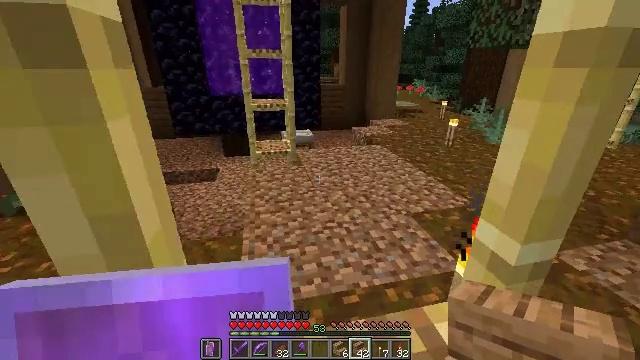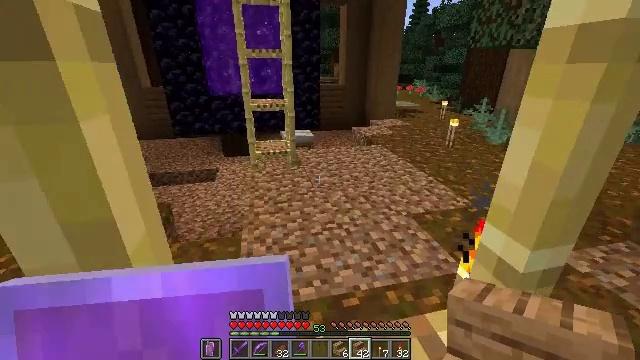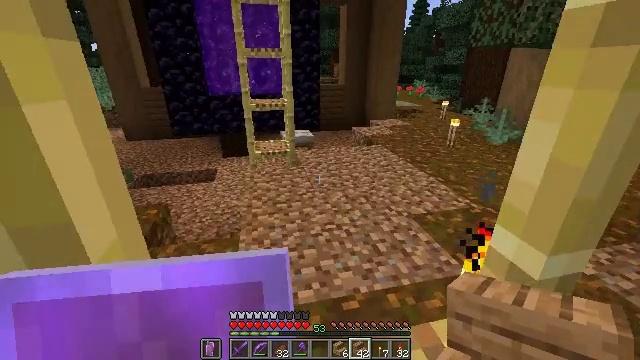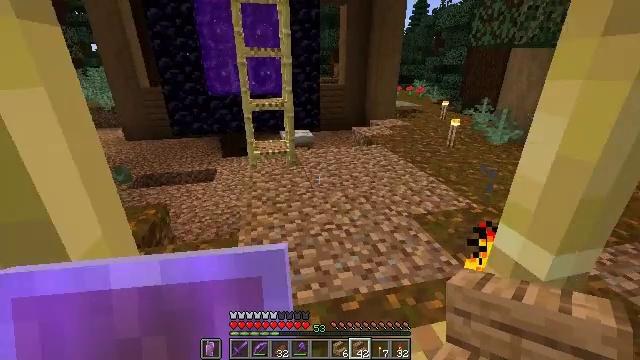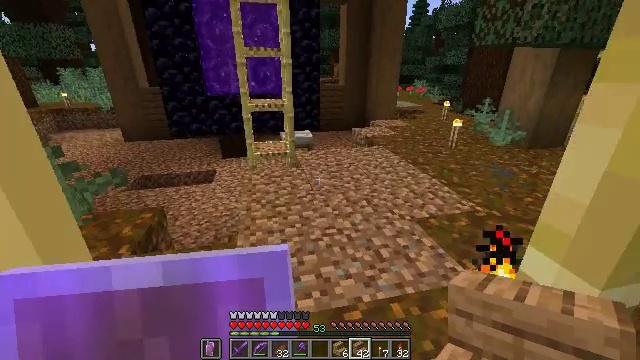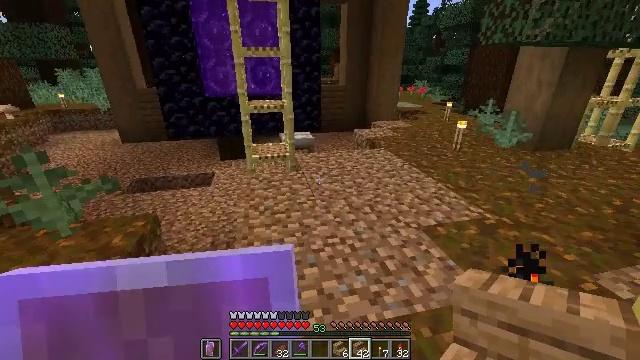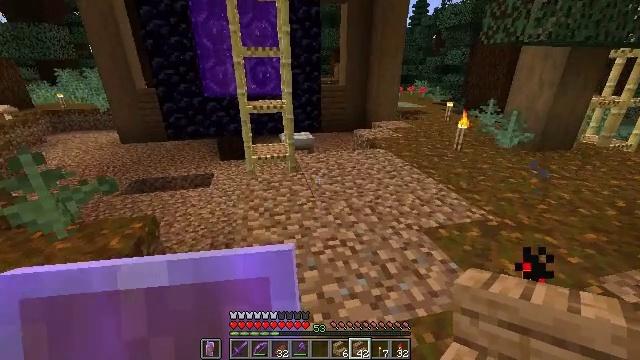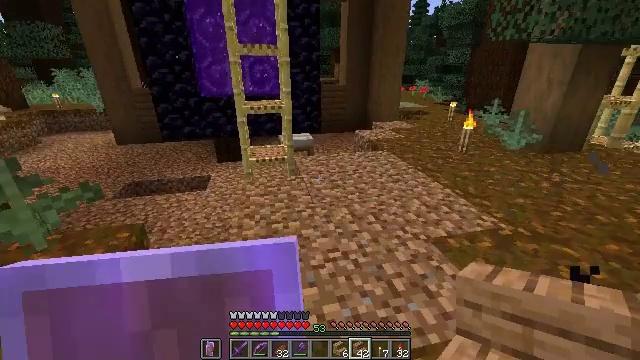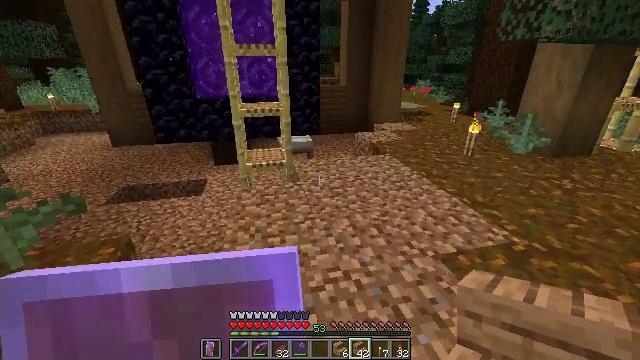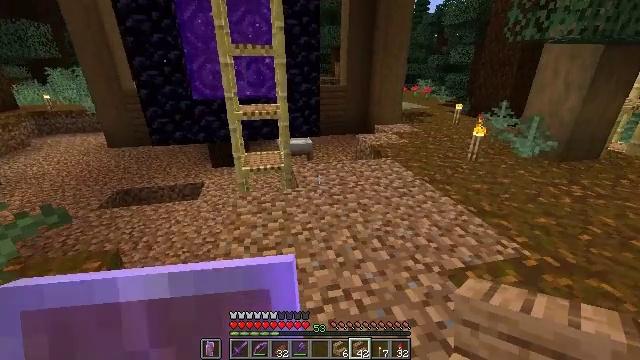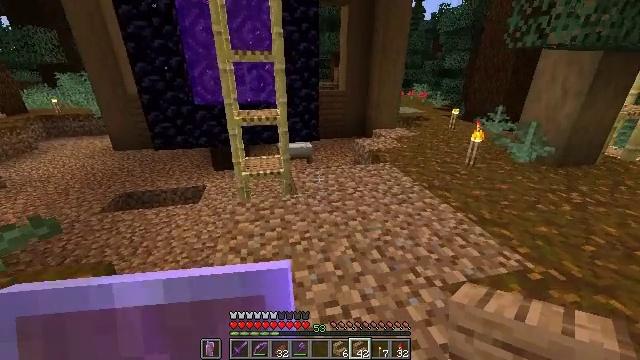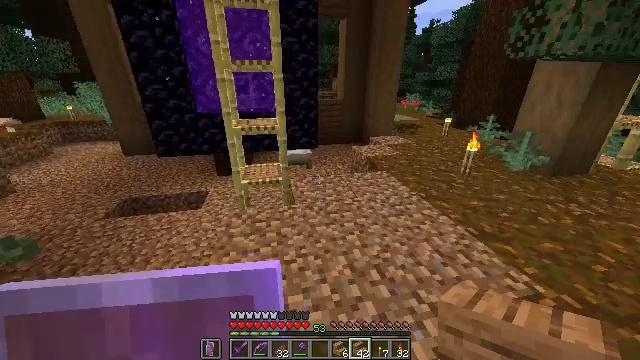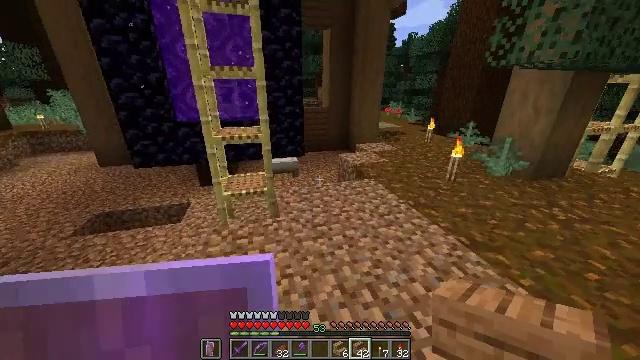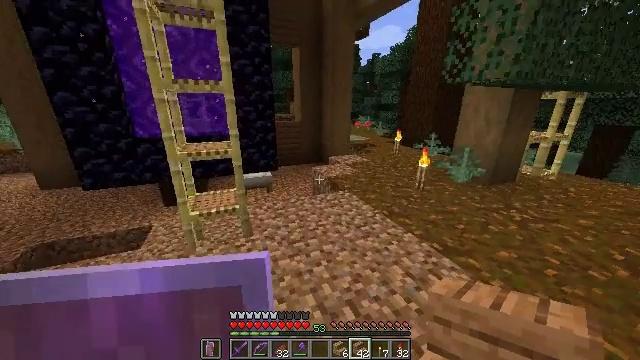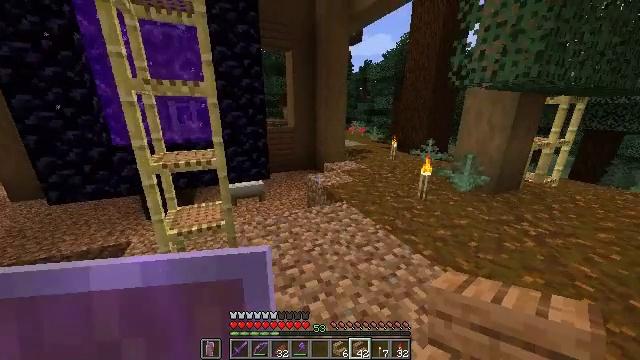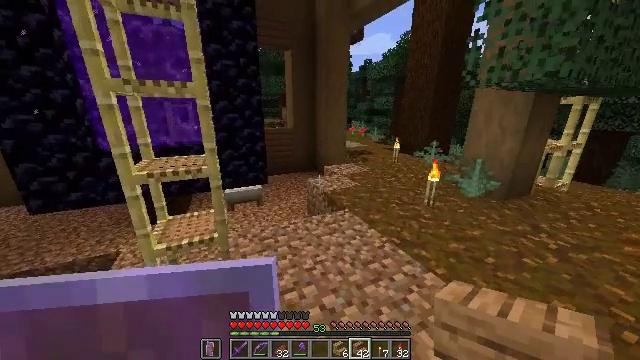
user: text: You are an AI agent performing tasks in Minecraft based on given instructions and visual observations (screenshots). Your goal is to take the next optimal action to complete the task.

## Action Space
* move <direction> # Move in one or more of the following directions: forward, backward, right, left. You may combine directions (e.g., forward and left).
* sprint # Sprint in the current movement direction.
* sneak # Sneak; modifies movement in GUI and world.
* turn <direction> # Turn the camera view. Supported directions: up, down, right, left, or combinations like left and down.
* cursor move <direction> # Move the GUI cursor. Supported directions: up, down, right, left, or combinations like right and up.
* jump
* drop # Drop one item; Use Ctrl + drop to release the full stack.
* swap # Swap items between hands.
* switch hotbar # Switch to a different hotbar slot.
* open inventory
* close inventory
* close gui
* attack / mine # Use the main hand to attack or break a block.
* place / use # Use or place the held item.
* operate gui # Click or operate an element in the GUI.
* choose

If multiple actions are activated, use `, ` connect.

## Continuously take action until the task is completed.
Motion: motion action
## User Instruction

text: Open inventory and turn jungle logs into jungle planks.
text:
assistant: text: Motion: no_op
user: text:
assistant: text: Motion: no_op
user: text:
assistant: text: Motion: no_op
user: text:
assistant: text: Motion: move forward
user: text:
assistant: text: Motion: move forward
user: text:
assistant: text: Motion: move forward
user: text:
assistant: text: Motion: move forward
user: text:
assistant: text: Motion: move forward
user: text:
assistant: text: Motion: move forward, sprint
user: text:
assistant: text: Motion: move forward, sprint
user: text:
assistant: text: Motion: move forward, sprint
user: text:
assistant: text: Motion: move forward, sprint, turn right and up
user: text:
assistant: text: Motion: move forward, sprint, turn right and up
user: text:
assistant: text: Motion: move forward, sprint, turn right and up
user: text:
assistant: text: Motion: move forward, sprint
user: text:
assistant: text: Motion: move forward, sprint
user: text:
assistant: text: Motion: move forward, sprint
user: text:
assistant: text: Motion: move forward, sprint
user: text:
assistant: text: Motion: move forward, sprint
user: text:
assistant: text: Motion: move forward, sprint
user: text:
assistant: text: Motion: move forward, sprint
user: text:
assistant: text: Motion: move forward, sprint
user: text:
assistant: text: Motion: move forward, sprint
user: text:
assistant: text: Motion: move forward, sprint
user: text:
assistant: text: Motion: move forward, sprint
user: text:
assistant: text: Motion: move forward, sprint
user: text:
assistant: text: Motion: move forward and move right, sprint
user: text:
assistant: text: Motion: move forward and move right, sprint
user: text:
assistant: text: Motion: move forward and move right, sprint
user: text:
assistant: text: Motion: move forward and move right, sprint